Question: I've tried to ease my life by using Google Chrome's devtools and as I've tried to modify javascript of page on fly but it seems to behave unexpectedly
I have this function that is called every frame of the game
'''
View.prototype.onHit = function() {
for(var i = 0; i < this.obstacles.length; i++) {
if(this.obstacles[i].dealsDamage) {
//deal damage
} else {
//do something else
}
}
}
'''
and when I open it on chromes "Sources tab" and pause execution and add something simple such as
'''
console.log("hey");
'''
it starts printing text "hey" on console as expected but the moment i modify some code such as the if check to
'''
if(!this.obstacles[i].dealsDamage) {
//do something else
} else {
//deal damage
}
'''
inverting the behaviour and save the document, the code doesnt take effect and the logging source changes to View.js (old)
and anything I change after that doesn't affect the running javascript

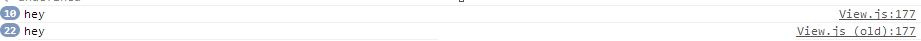
Answer: The "(old)" script normally should only appear if the more complex changes are applied. Namely, if you change a function parameter number or start (and lamently stop) using a variable from outer scope.
If live edit fails to work in such simple use-case as you describe, it could be a good thing to file to <URL>